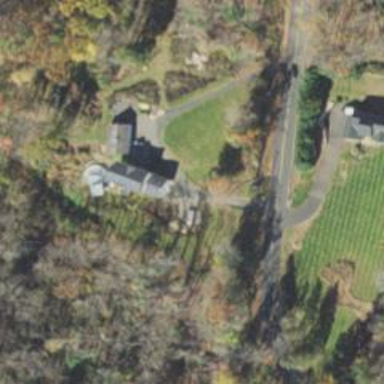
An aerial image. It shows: Driveway.